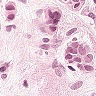
Metastatic tissue present: yes